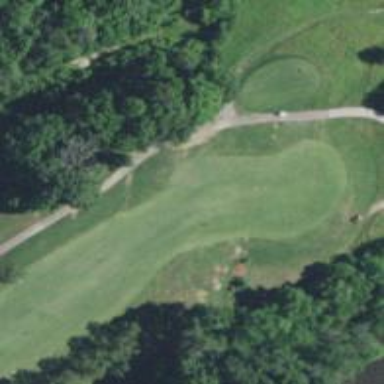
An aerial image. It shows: Golf hole.